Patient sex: F
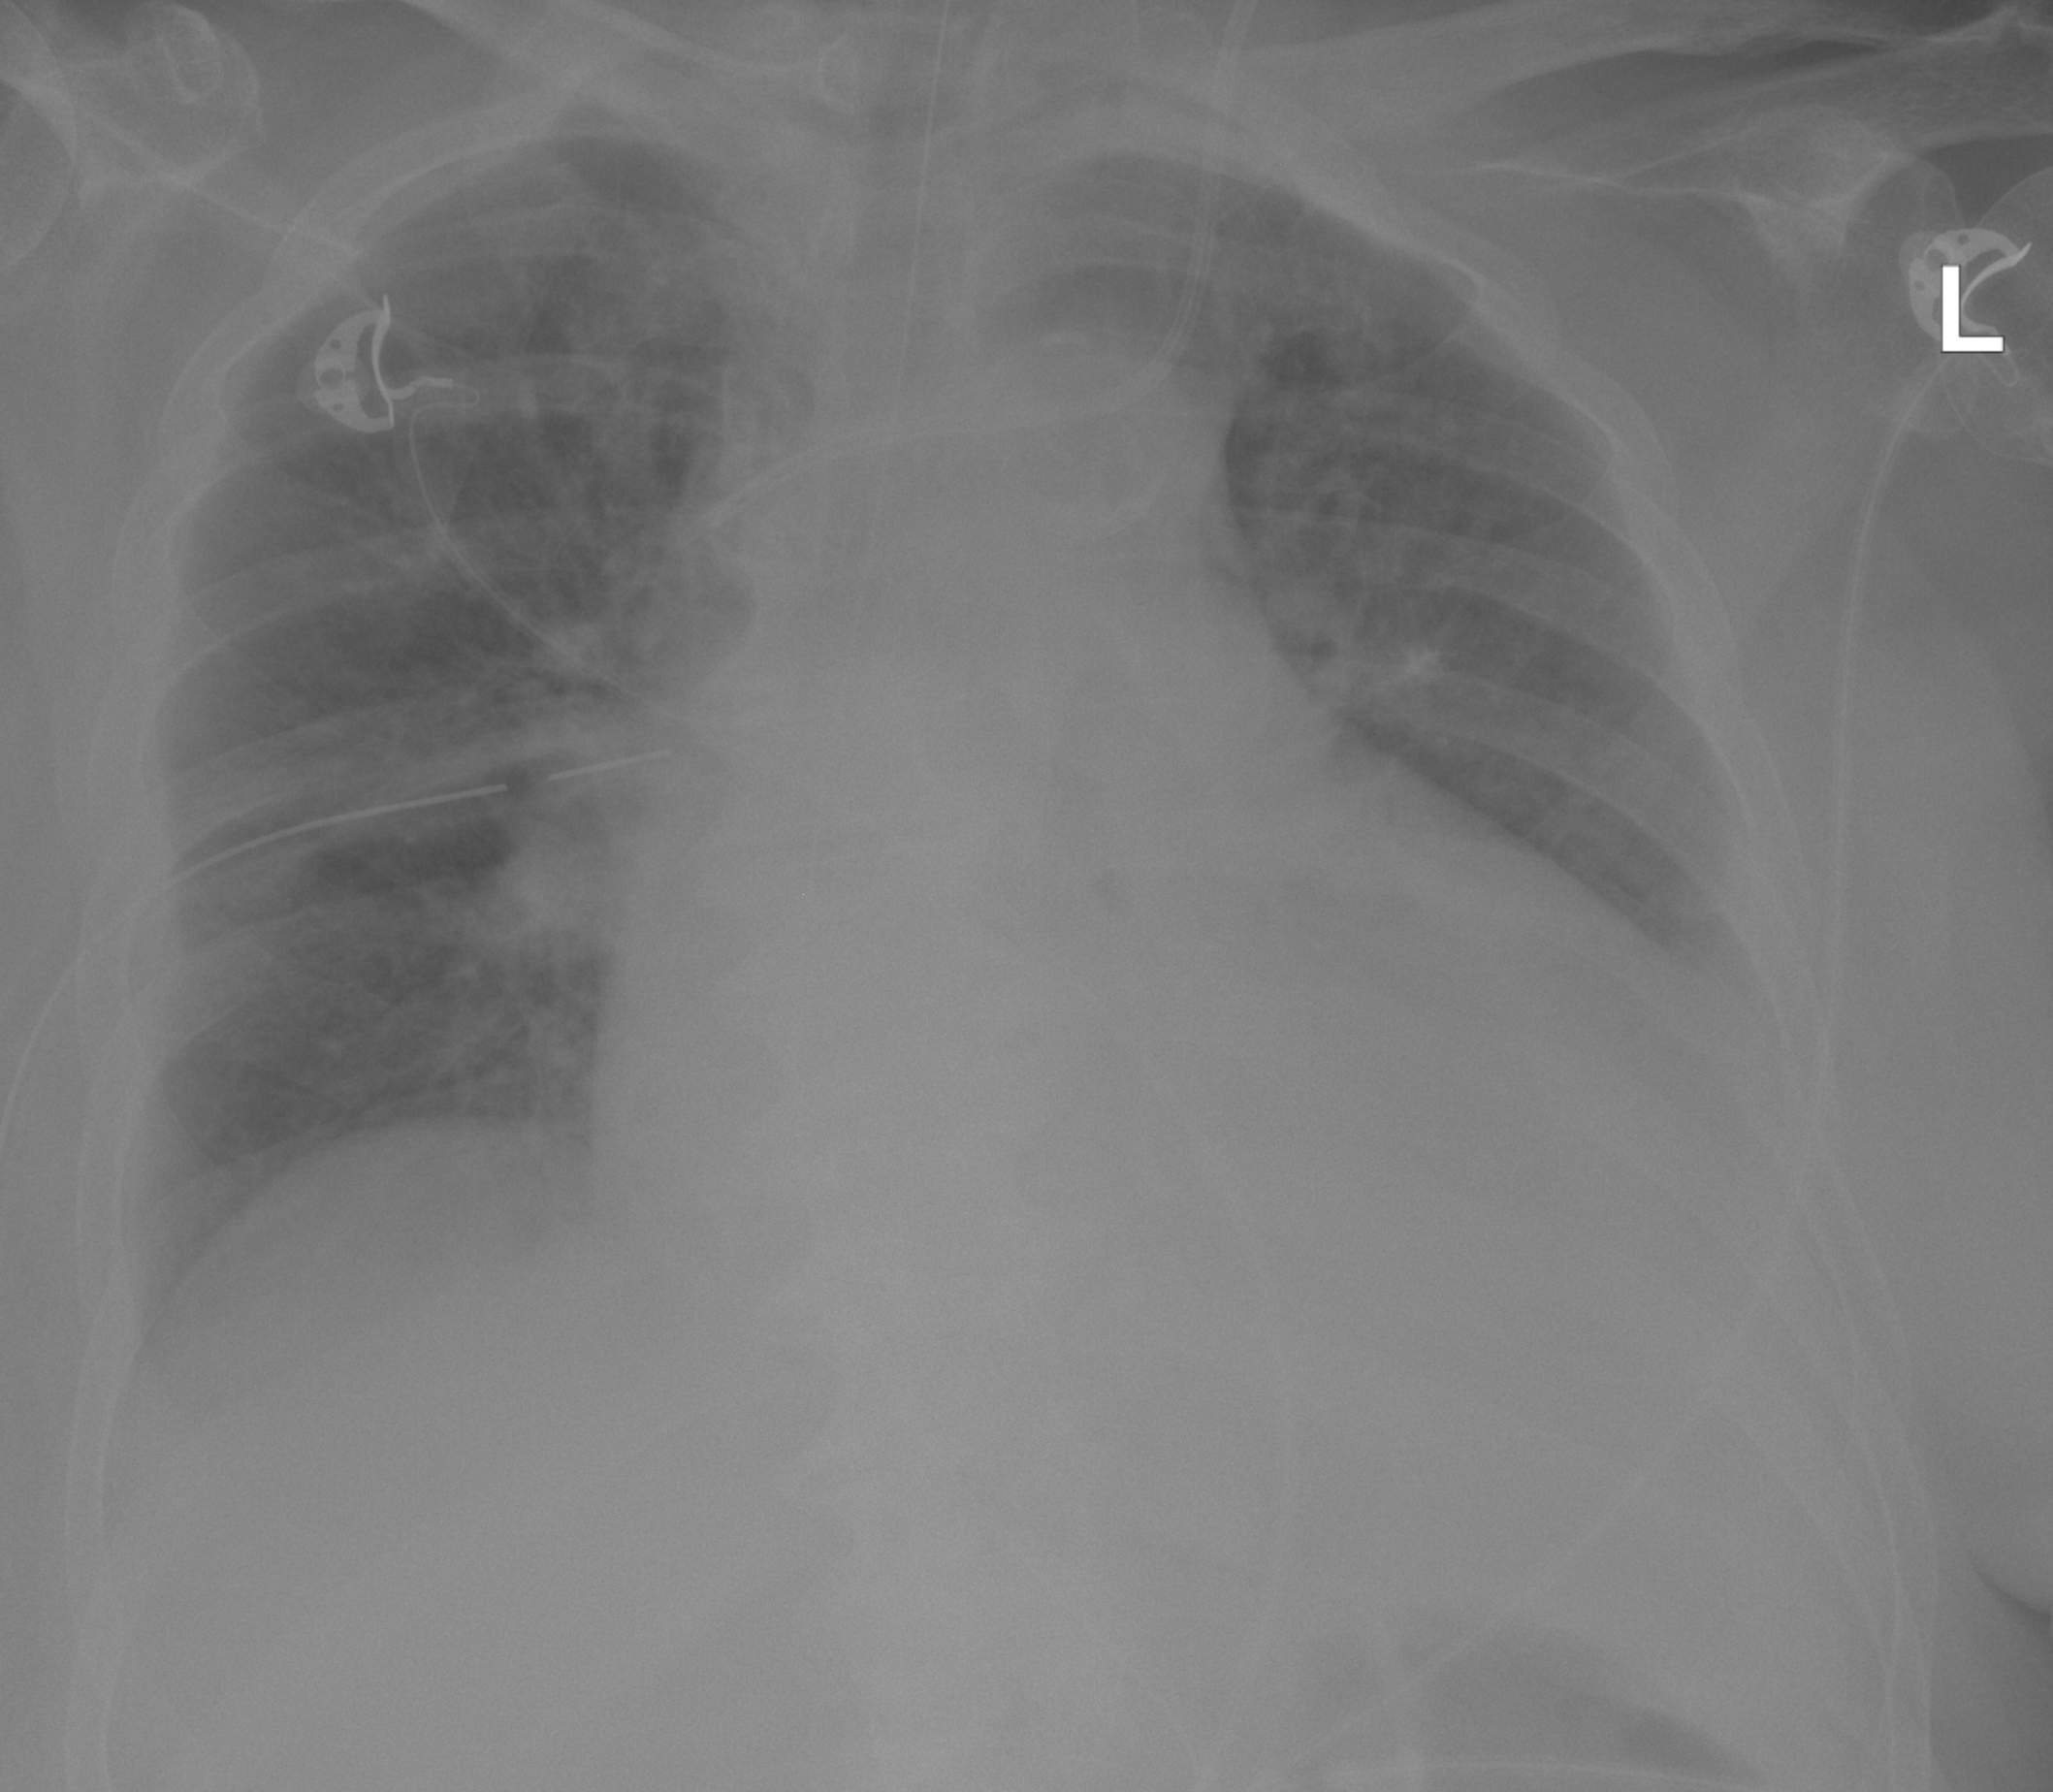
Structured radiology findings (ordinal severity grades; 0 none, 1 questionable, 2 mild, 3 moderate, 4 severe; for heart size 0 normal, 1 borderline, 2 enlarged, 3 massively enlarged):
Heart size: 2
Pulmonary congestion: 0
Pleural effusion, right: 0
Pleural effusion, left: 2
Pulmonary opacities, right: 0
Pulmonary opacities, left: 0
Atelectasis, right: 0
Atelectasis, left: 0